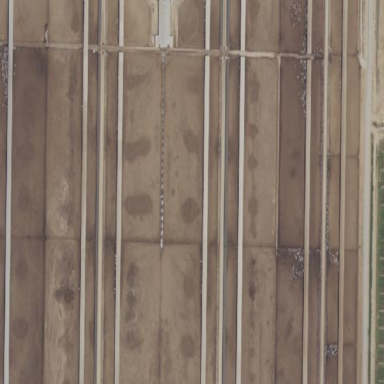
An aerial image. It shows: Feedlot within farmyard.